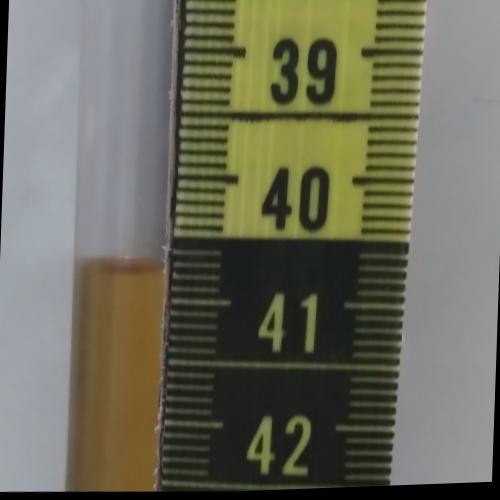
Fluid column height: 40.8 cm